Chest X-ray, PA view. Patient: 39 years old, sex M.
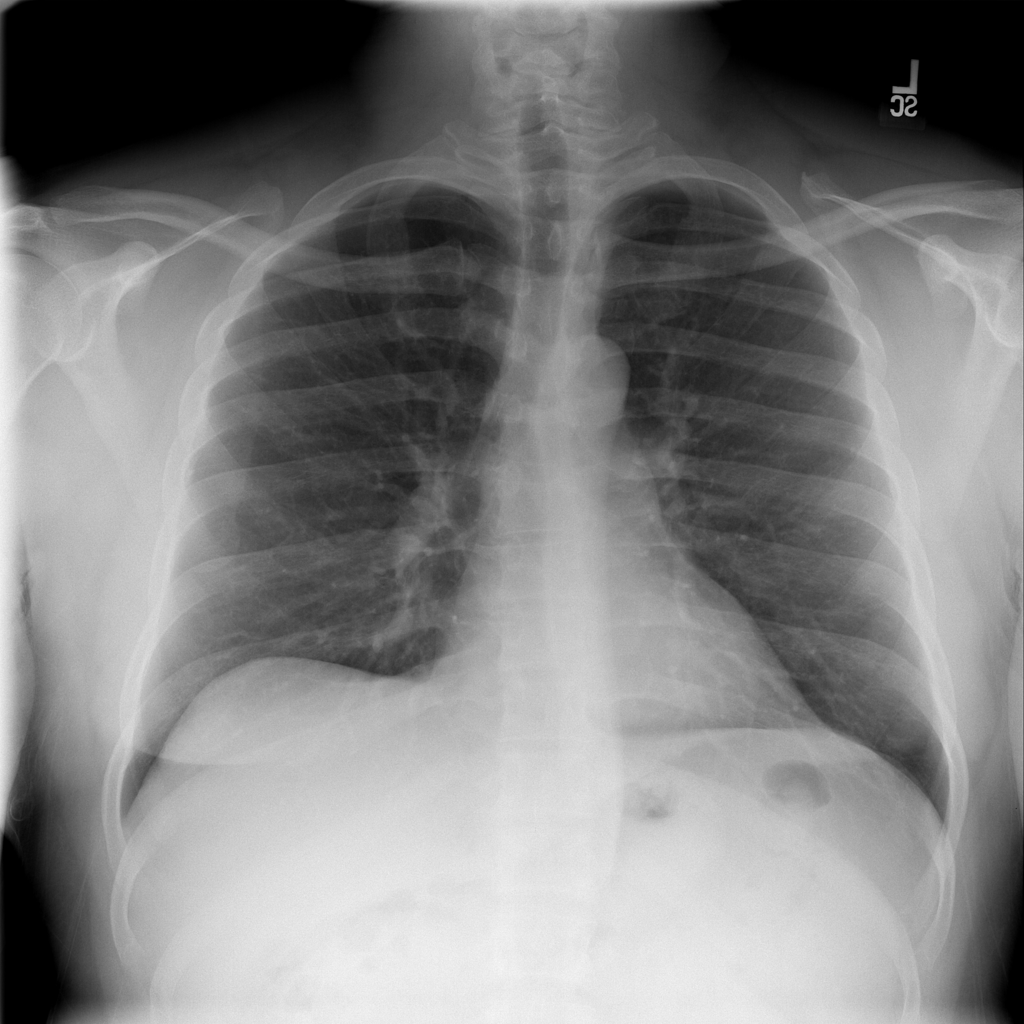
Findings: No Finding